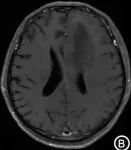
The left forehead adjacent to the cerebral falx shows a nodular equal or slightly longer T1, T2 signal (A,B), surrounded by edema around the shadow. The lesion is connected to the wide base of the adjacent meninges. The adjacent cerebral convolution was an arc-shape under pressure.
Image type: radiology (mri)